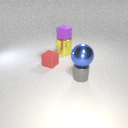
small purple rubber cube above large yellow metal cylinder